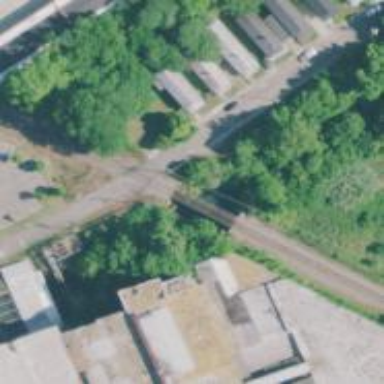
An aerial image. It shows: Bridge over railway line.